Interaction volume radius: 10 \u00c5
Interaction volume height: 25 \u00c5
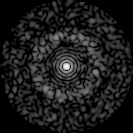
Disorder parameter: 0.8467